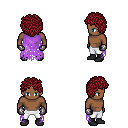
a pixel art fantasy rpg character, male body template, human, dark skin, maroon tattered cape, white pants, brunette curly afro hairstyle, metal gloves, black shoes, four views (front, back, left, right), 2x2 character sprite sheet, small pixel art, hard edges, no anti-aliasing